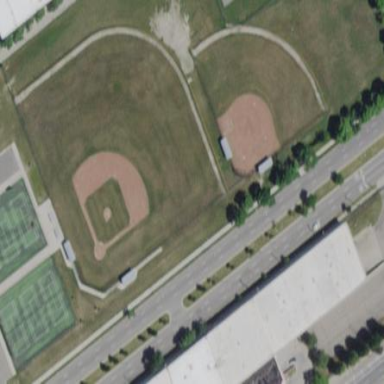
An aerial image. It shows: Softball pitch for leisure land activities.